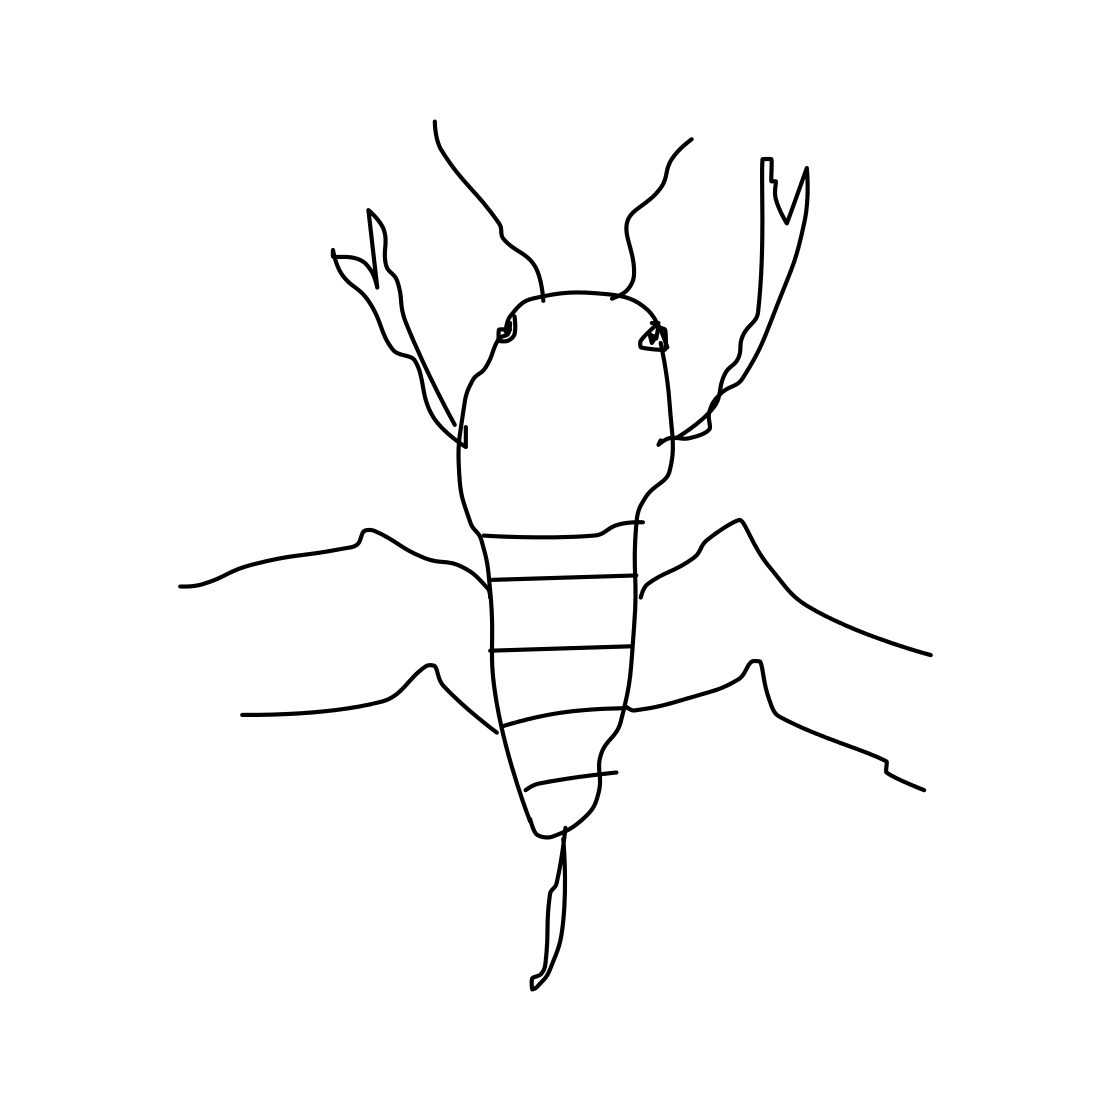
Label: scorpion